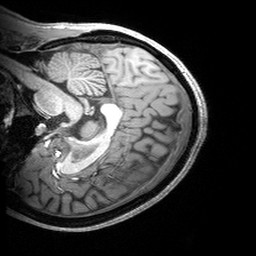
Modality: T1w
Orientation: sagittal
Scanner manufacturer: siemens
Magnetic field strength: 3 T
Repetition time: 2.53 s
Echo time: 0.00299 s